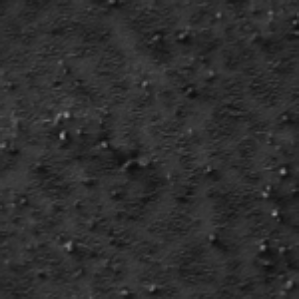
Label: frost